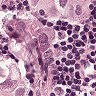
Metastatic tissue present: yes